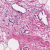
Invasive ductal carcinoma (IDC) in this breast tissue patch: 0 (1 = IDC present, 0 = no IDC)